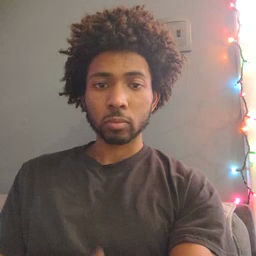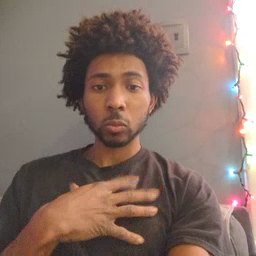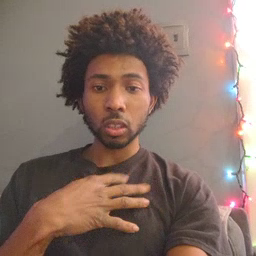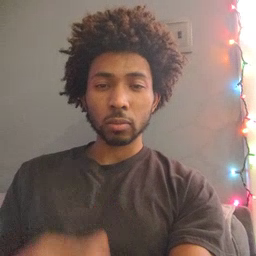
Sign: white